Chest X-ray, PA view. Patient: 18 years old, sex M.
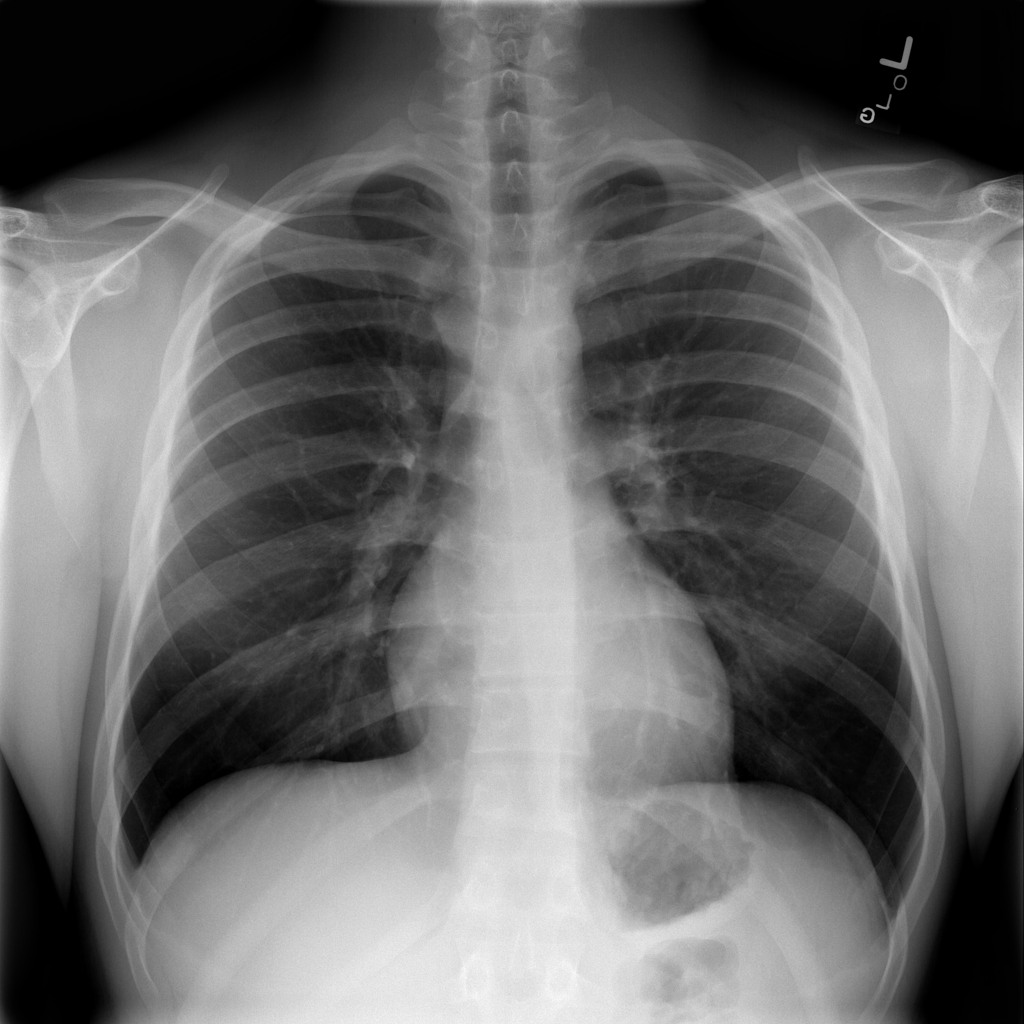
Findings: No Finding